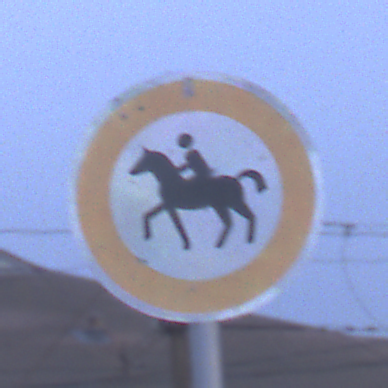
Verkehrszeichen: VerbotReiter
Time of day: SunriseSunset
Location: Outdoor (Urban)
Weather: Overcast
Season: NotSpecified
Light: Natural